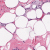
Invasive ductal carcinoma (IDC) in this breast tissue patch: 0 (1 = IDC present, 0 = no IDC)